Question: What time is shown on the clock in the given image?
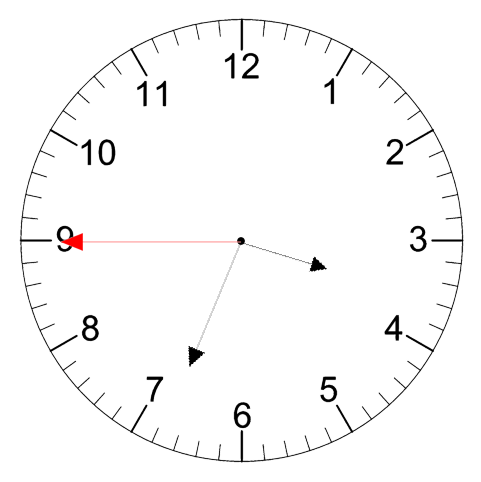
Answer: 03:33:45